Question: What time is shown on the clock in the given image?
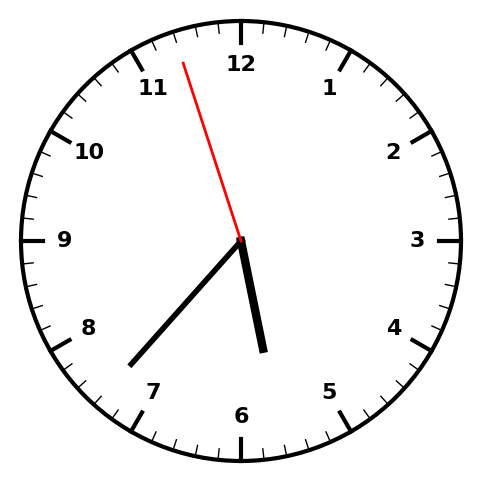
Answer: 05:36:57